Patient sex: F
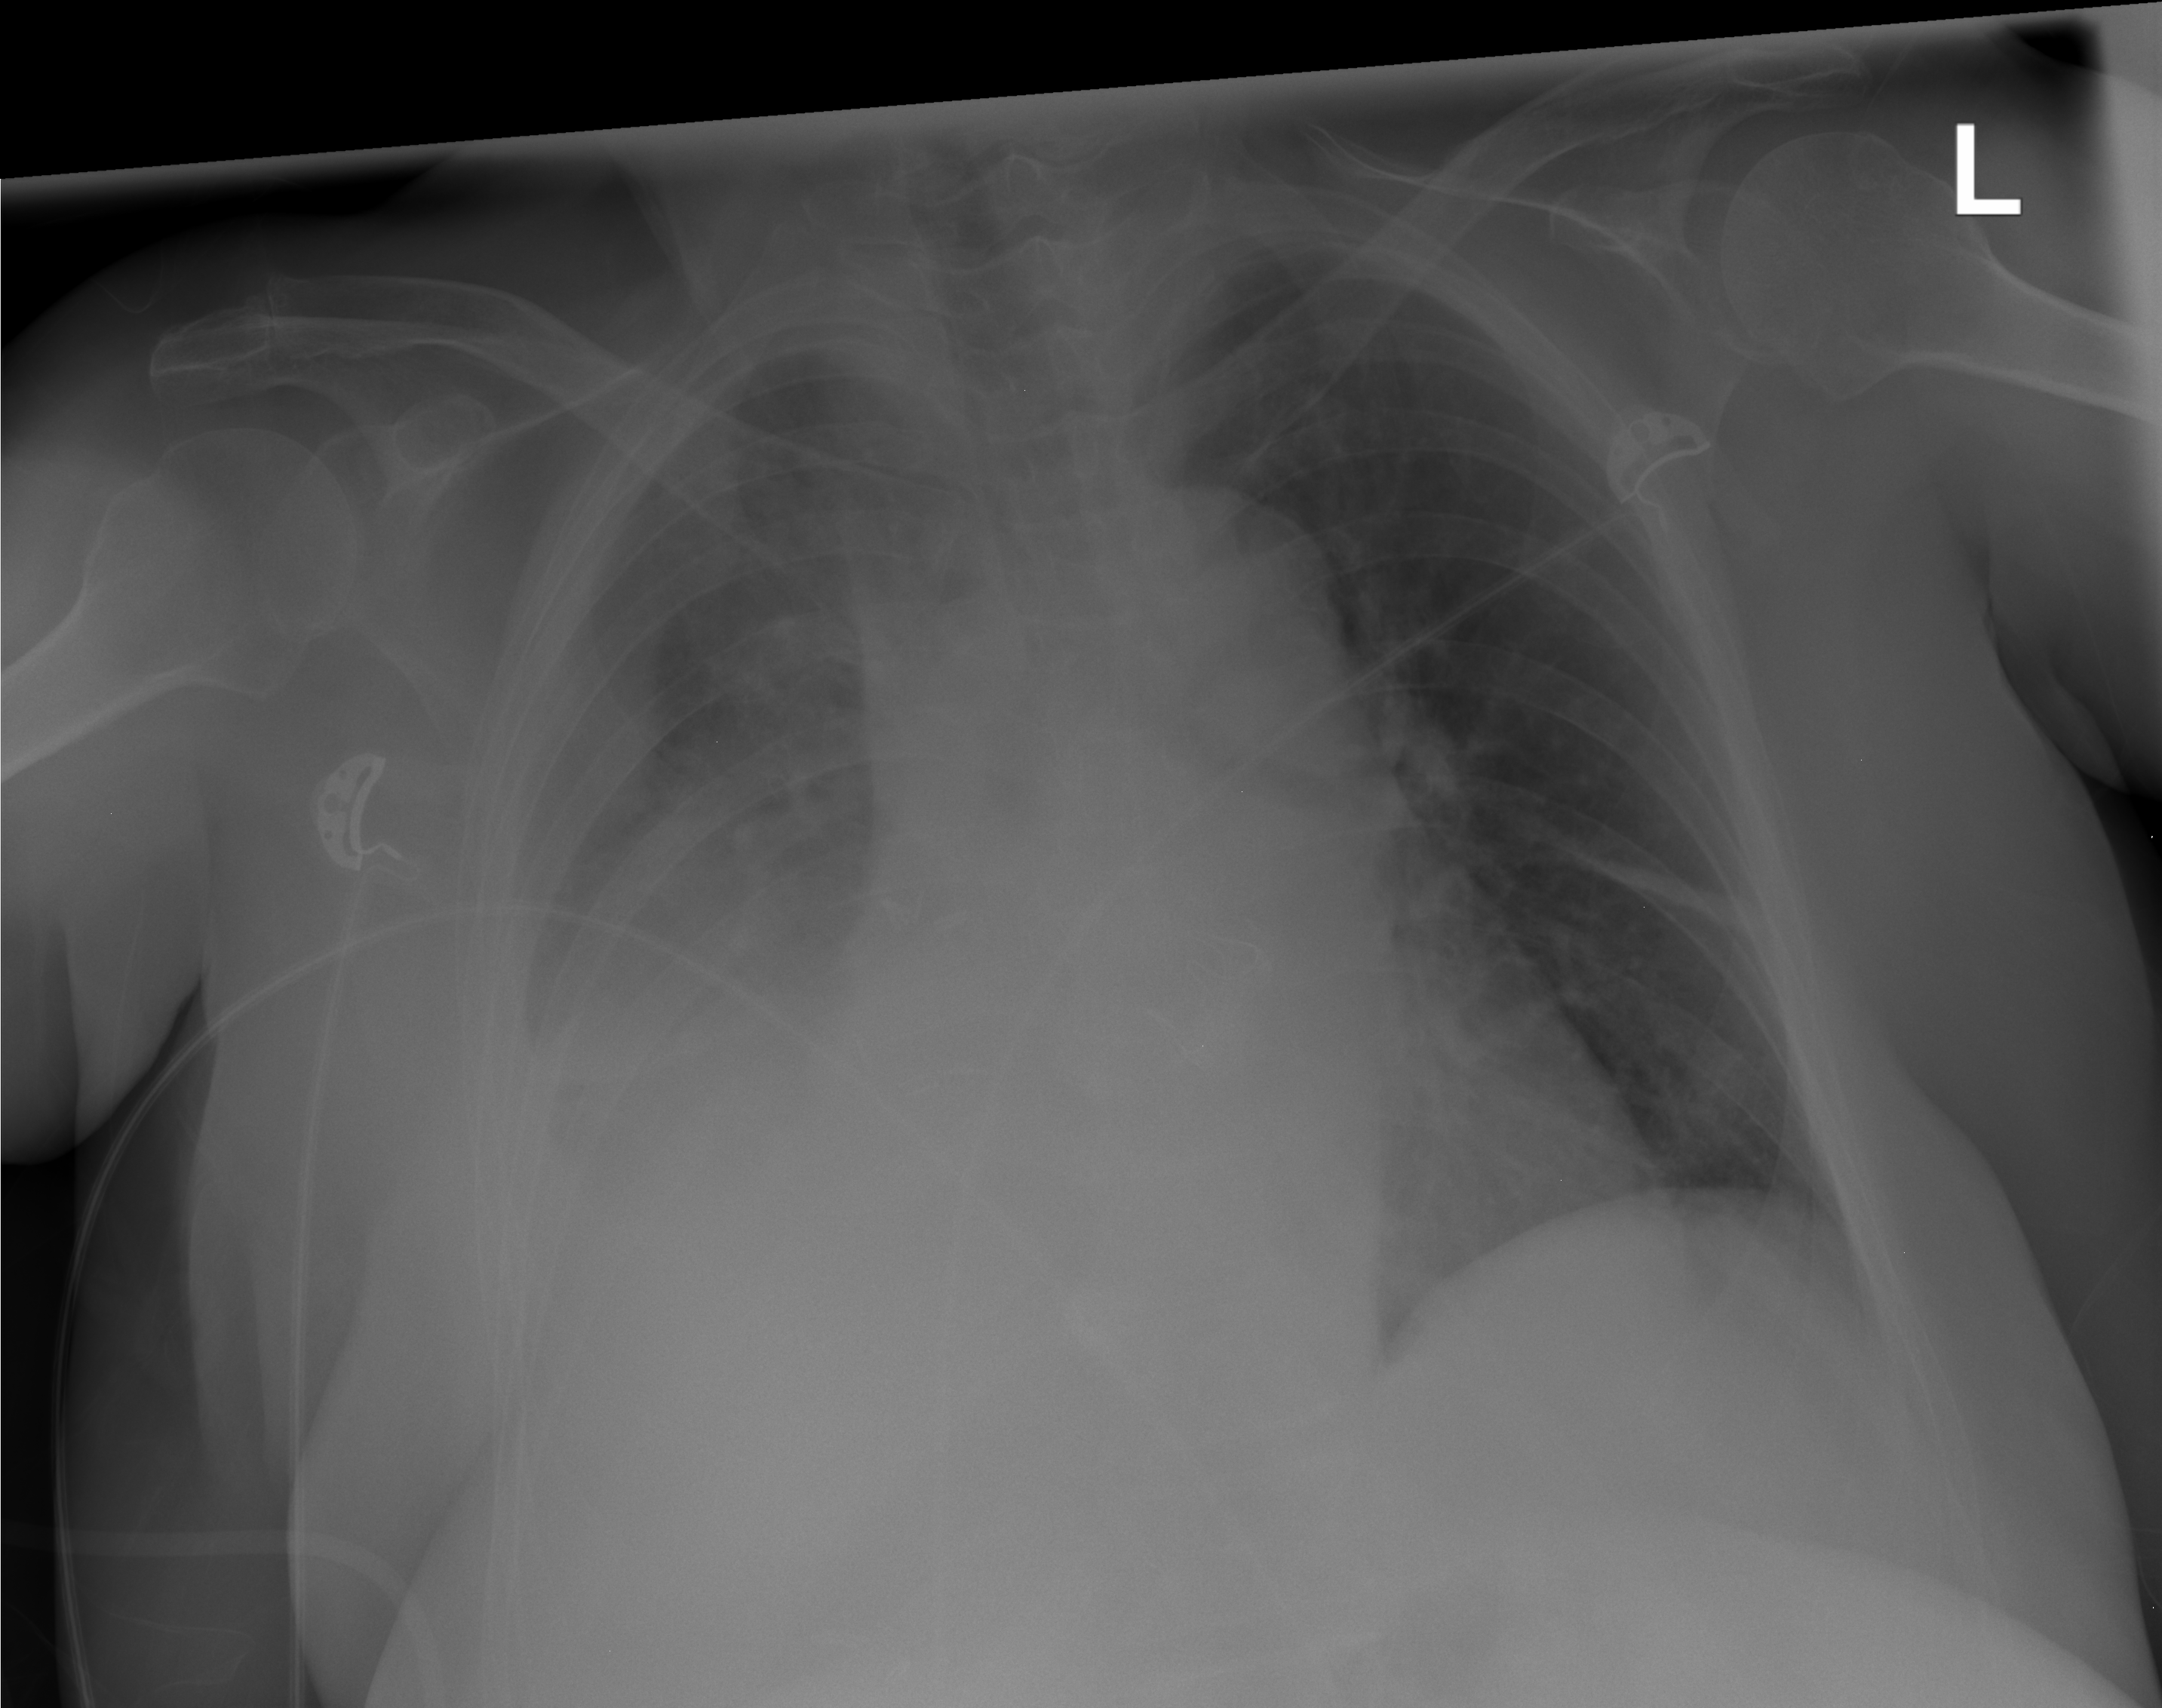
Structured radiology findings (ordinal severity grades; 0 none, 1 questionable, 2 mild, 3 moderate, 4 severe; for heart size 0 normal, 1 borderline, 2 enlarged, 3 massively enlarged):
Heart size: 2
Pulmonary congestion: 0
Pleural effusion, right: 2
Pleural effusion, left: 0
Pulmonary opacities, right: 0
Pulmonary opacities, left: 0
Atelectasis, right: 2
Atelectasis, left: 2